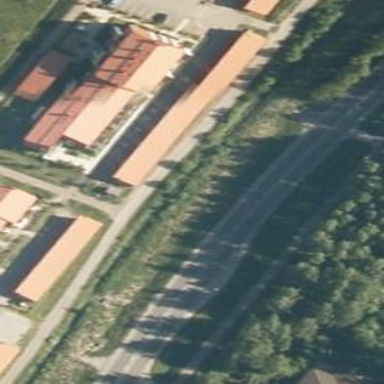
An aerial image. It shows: Carport building used for parking.